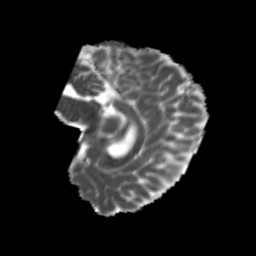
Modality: MD
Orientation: sagittal
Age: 24
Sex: female
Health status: healthy
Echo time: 0.074 s